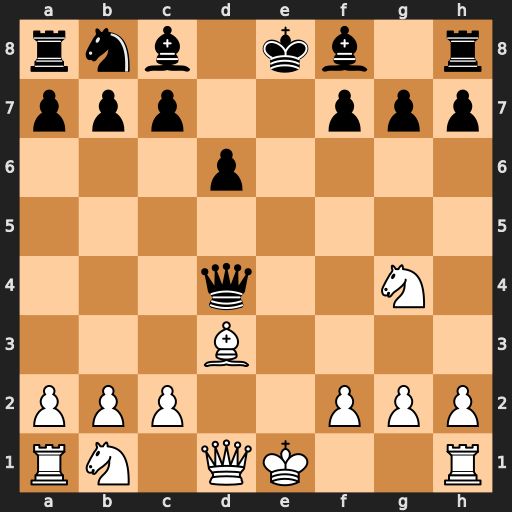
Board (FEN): rnb1kb1r/ppp2ppp/3p4/8/3q2N1/3B4/PPP2PPP/RN1QK2R
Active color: w
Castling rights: KQkq
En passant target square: -
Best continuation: Bb5+ c6 Qxd4